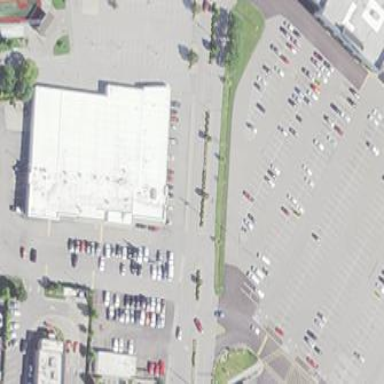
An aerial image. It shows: Building housing bowling alley.